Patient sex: M
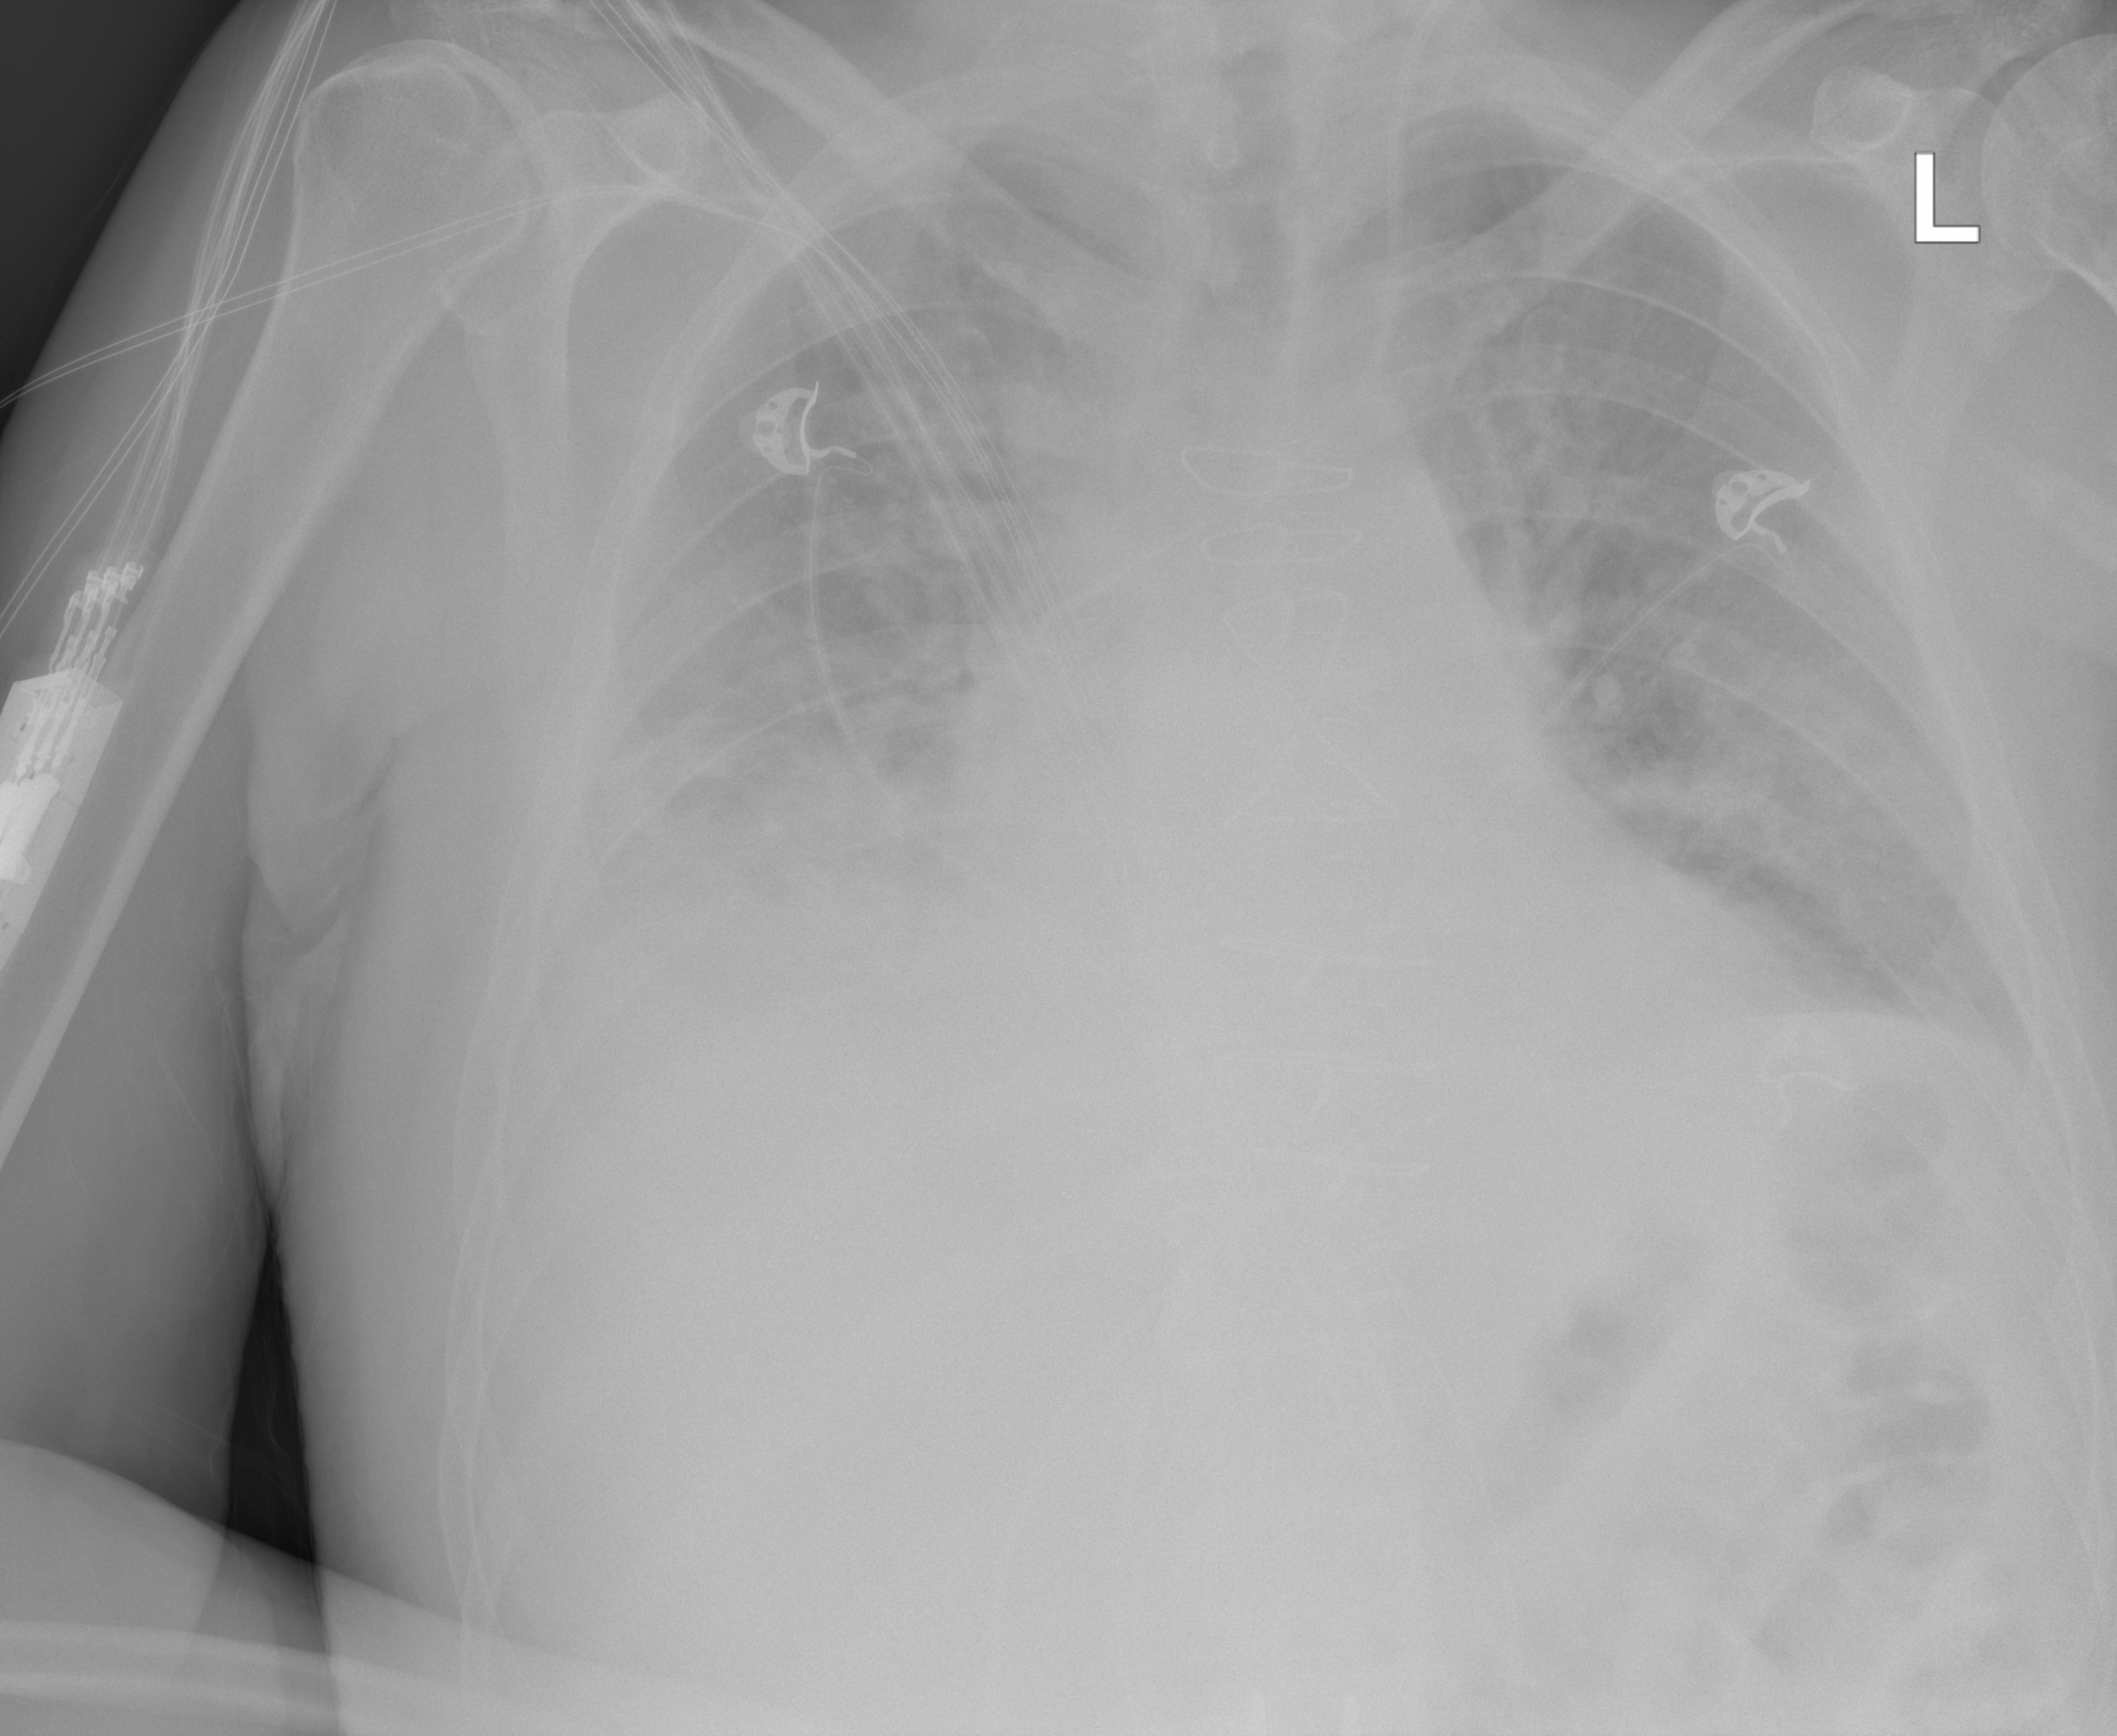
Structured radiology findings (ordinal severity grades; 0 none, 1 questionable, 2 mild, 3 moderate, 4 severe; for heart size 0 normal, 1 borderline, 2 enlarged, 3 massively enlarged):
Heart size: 2
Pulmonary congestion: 2
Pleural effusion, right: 3
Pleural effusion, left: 0
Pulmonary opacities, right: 1
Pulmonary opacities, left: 0
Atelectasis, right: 3
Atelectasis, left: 2